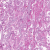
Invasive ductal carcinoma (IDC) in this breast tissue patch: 0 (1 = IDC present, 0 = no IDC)